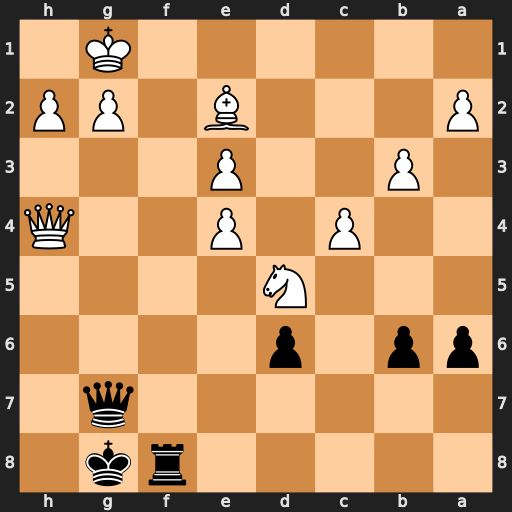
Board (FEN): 5rk1/6q1/pp1p4/3N4/2P1P2Q/1P2P3/P3B1PP/6K1
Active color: b
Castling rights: -
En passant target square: -
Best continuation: Qa1+ Bd1 Qxd1+ Qe1 Qxe1#